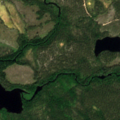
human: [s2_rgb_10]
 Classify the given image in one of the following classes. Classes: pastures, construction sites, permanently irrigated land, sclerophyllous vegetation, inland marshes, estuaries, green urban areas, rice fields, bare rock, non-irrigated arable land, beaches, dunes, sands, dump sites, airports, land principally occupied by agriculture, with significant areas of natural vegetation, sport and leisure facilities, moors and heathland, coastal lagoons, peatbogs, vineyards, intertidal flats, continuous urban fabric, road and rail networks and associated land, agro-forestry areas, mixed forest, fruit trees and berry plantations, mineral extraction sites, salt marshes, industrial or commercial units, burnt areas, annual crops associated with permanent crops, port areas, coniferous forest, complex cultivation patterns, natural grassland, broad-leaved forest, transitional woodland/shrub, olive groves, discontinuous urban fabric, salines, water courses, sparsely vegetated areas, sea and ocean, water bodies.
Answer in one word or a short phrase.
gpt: coniferous forest, transitional woodland/shrub